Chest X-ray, AP view. Patient: 33 years old, sex M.
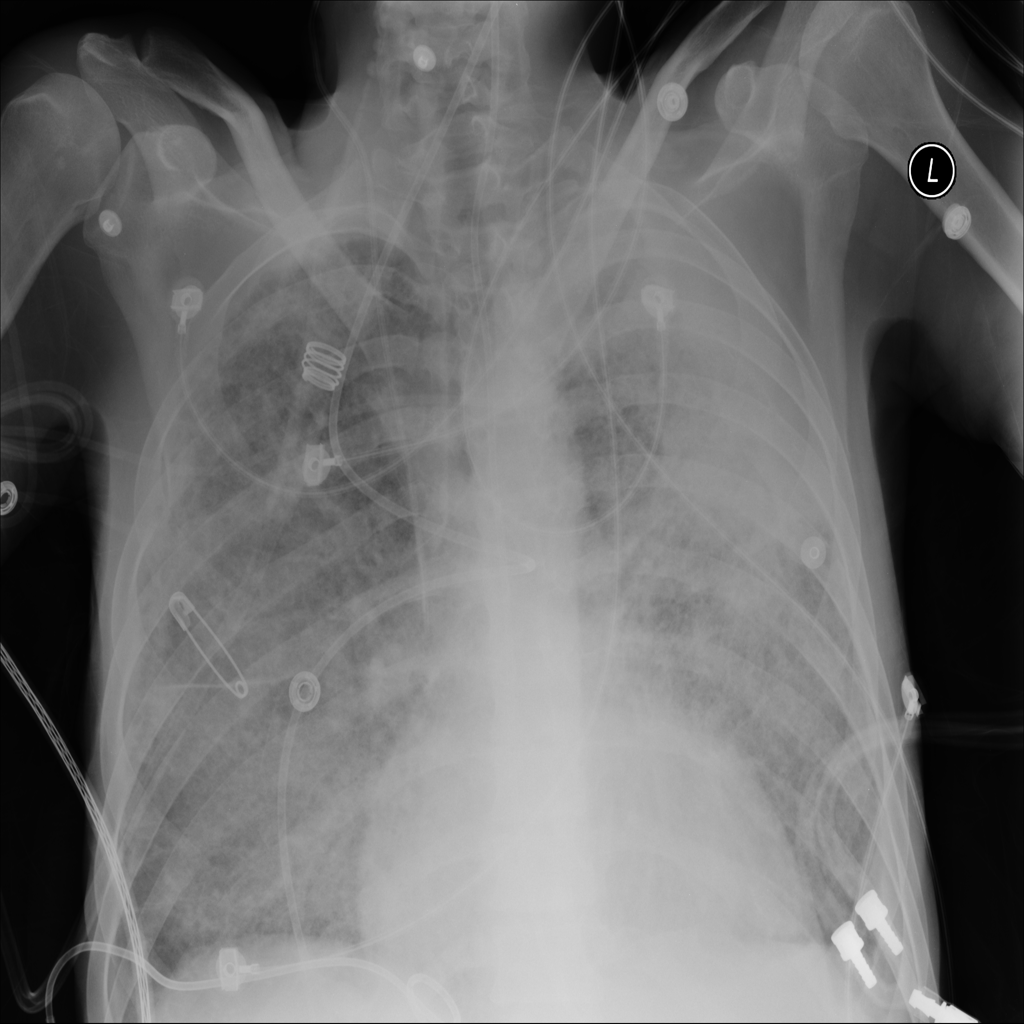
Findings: Effusion, Infiltration